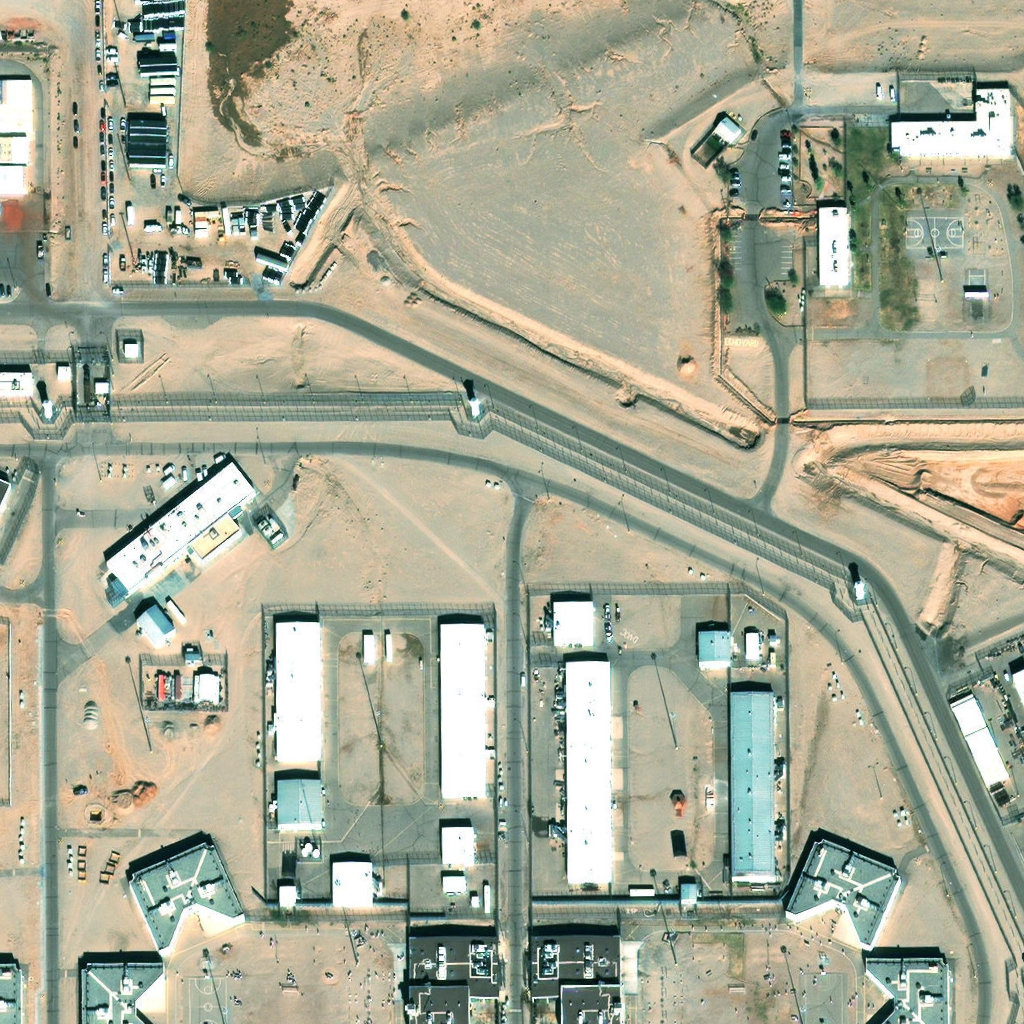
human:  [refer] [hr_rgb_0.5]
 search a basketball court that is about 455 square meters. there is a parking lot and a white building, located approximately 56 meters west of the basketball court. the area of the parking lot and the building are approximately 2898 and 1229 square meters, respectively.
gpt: <box>[[88, 21, 94, 24, 0]]</box>